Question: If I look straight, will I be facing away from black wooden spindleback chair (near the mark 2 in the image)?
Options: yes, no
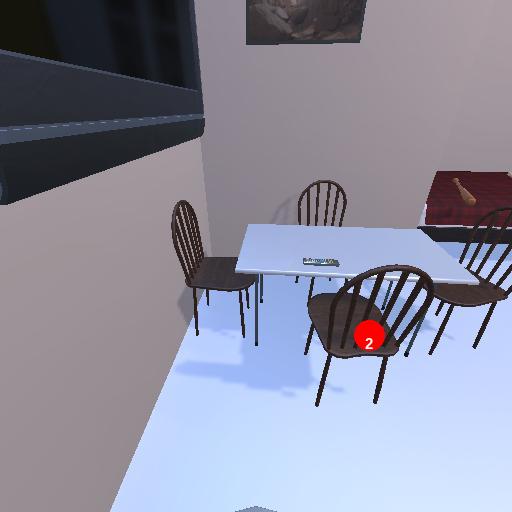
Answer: yes